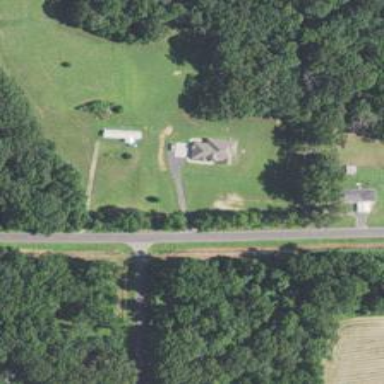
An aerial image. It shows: Driveway leading to service road.